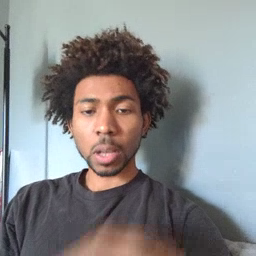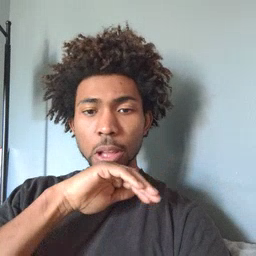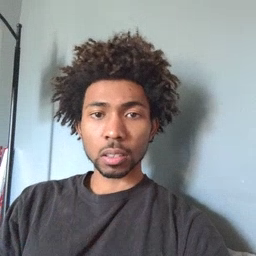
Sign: pig